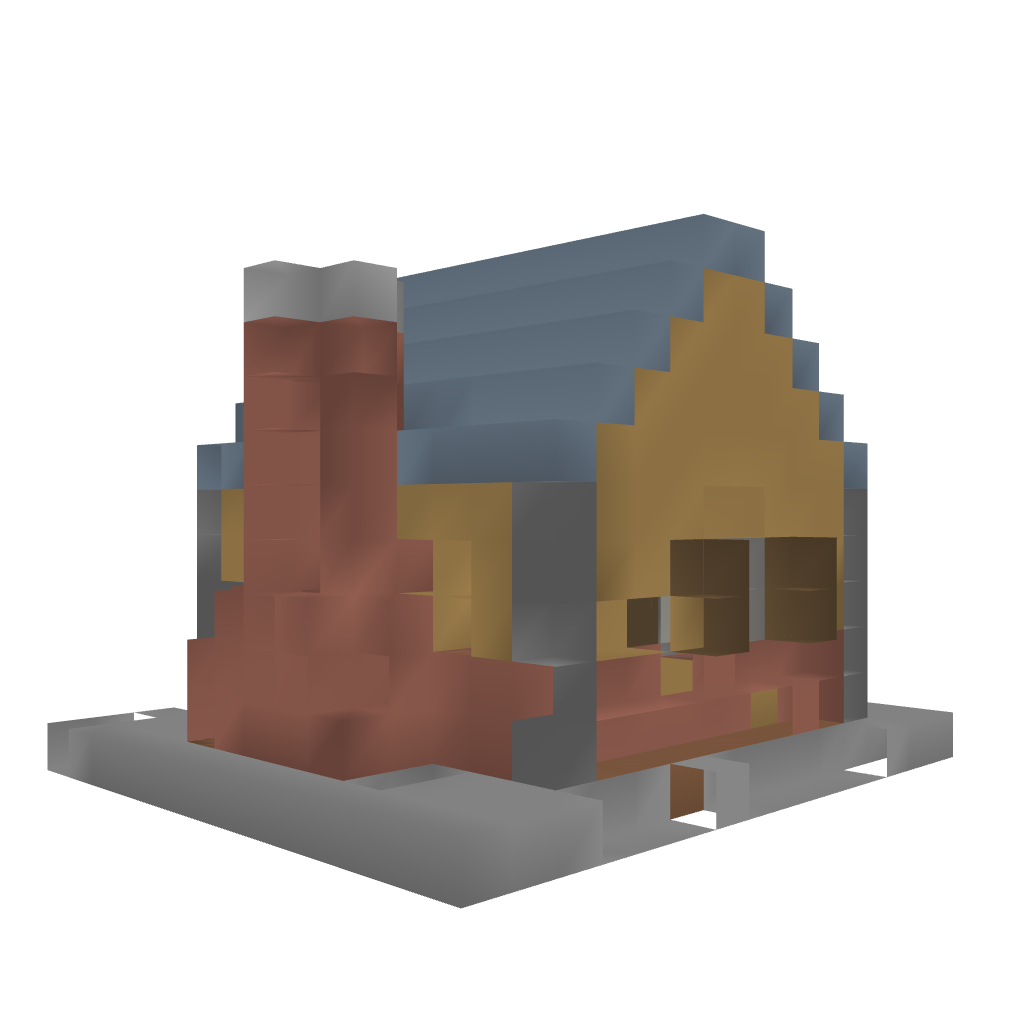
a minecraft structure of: Small Brick House